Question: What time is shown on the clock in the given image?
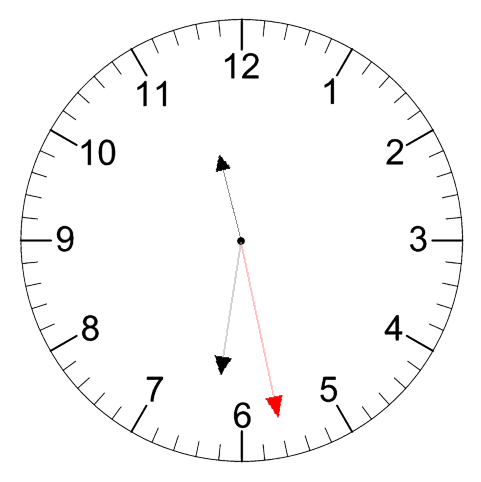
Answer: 11:31:28